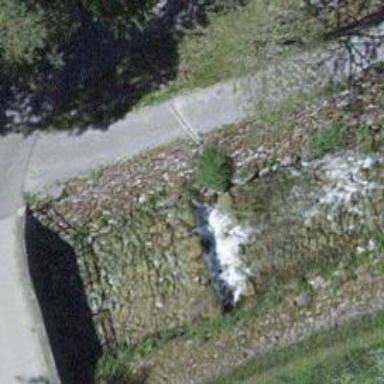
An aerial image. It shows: Check dam along waterway with retaining wall.